变式6-3. 已知函数$f(x)=2\cos x\sin\left(x+\dfrac{\pi}{3}\right)-\sqrt{3}\sin^2 x+\sin x\cos x$.
\noindent (1)求函数$f(x)$的最小值及取得最小值时相应的$x$的值；\\
\noindent (2)若$f(x)=a$在$x\in[0,2\pi]$上有四个不同的根，求$a$的取值范围及四个根之和.
【解答】
\noindent 【答案】(1)函数$f(x)$的最小值$-2$，此时$x$的值为$x=k\pi-\dfrac{5\pi}{12},k\in\mathbb{Z}$\\
\noindent (2)答案见解析\\
\noindent 【分析】（1）利用三角恒等变换整理得$f(x)=2\sin\left(2x+\dfrac{\pi}{3}\right)$，结合正弦函数性质运算求解；\\
\noindent （2）以$2x+\dfrac{\pi}{3}$为整体，结合正弦函数分析运算.\\
\noindent 【详解】（1）$\because f(x)=2\cos x\sin\left(x+\dfrac{\pi}{3}\right)-\sqrt{3}\sin^2 x+\sin x\cos x=2\cos x\left(\dfrac{1}{2}\sin x+\dfrac{\sqrt{3}}{2}\cos x\right)-\sqrt{3}\sin^2 x+\sin x\cos x$\\
\noindent $=2\sin x\cos x+\sqrt{3}\left(\cos^2 x-\sin^2 x\right)=\sin 2x+\sqrt{3}\cos 2x$\\
\noindent $=2\sin\left(2x+\dfrac{\pi}{3}\right)$，\\
\noindent 即$f(x)=2\sin\left(2x+\dfrac{\pi}{3}\right)$，\\
\noindent 令$2x+\dfrac{\pi}{3}=2k\pi-\dfrac{\pi}{2},k\in\mathbb{Z}$，解得$x=k\pi-\dfrac{5\pi}{12},k\in\mathbb{Z}$，\\
\noindent 故函数$f(x)$的最小值$-2$，此时$x$的值为$x=k\pi-\dfrac{5\pi}{12},k\in\mathbb{Z}$.\\
\noindent （2）由（1）可知：$f(x)=2\sin\left(2x+\dfrac{\pi}{3}\right)$，\\
\noindent $\because x\in[0,2\pi]$，则$2x+\dfrac{\pi}{3}\in\left[\dfrac{\pi}{3},\dfrac{13\pi}{3}\right]$，$\sin\left(2x+\dfrac{\pi}{3}\right)\in[-1,1]$，\\
\noindent 故$f(x)\in[-2,2]$，且$f(0)=f(2\pi)=\sqrt{3}$，\\
\noindent 结合正弦函数可得：若$f(x)=a$在$x\in[0,2\pi]$上有四个不同的根，则$a$的取值范围为$(-2,\sqrt{3})\cup(\sqrt{3},2)$，\\
\noindent 设$f(x)=a$在$x\in[0,2\pi]$上的四个不同的根由小到大依次为$x_1,x_2,x_3,x_4$，\\
\noindent 当$a\in(-2,\sqrt{3})$时，则$\left(2x_1+\dfrac{\pi}{3}\right)+\left(2x_2+\dfrac{\pi}{3}\right)=3\pi,\left(2x_3+\dfrac{\pi}{3}\right)+\left(2x_4+\dfrac{\pi}{3}\right)=7\pi$，\\
\noindent 整理得$x_1+x_2=\dfrac{7\pi}{6},x_3+x_4=\dfrac{19\pi}{6}$，故$x_1+x_2+x_3+x_4=\dfrac{7\pi}{6}+\dfrac{19\pi}{6}=\dfrac{13\pi}{3}$；\\
\noindent 当$a\in(\sqrt{3},2)$时，则$\left(2x_1+\dfrac{\pi}{3}\right)+\left(2x_2+\dfrac{\pi}{3}\right)=\pi,\left(2x_3+\dfrac{\pi}{3}\right)+\left(2x_4+\dfrac{\pi}{3}\right)=5\pi$，\\
\noindent 整理得$x_1+x_2=\dfrac{\pi}{6},x_3+x_4=\dfrac{13\pi}{6}$，故$x_1+x_2+x_3+x_4=\dfrac{\pi}{6}+\dfrac{13\pi}{6}=\dfrac{7\pi}{3}$；\\
\noindent 综上所述：当$a\in(-2,\sqrt{3})$时，四个根之和为$\dfrac{13\pi}{3}$；\\
\noindent 当$a\in(\sqrt{3},2)$时，四个根之和为$\dfrac{17\pi}{3}$.

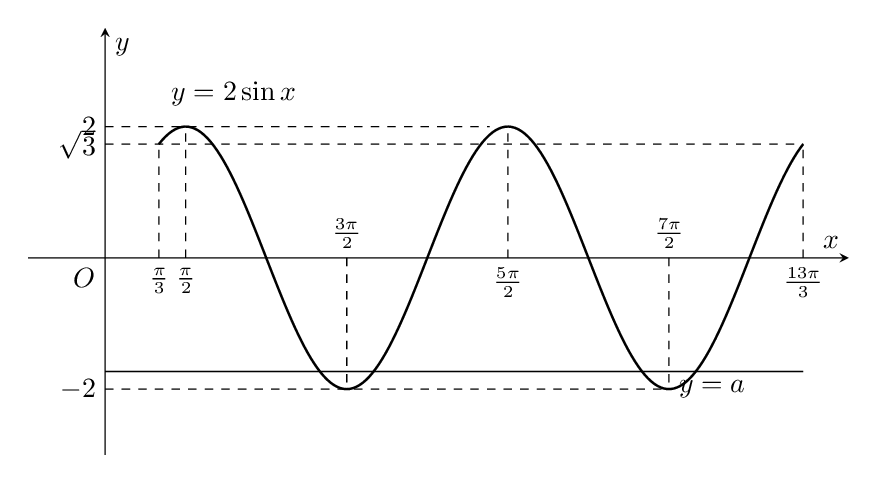